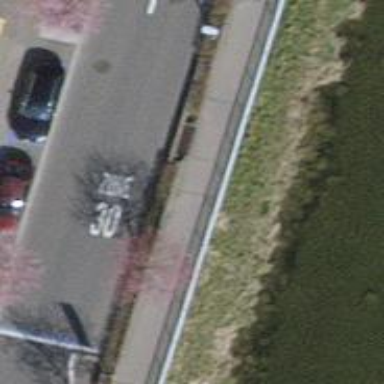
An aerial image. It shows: Brown bench in the vicinity.